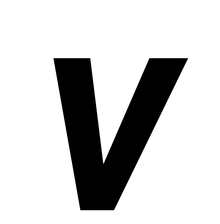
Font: Roboto-Italic_SemiBold_Italic